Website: bh-photo
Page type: address-validator
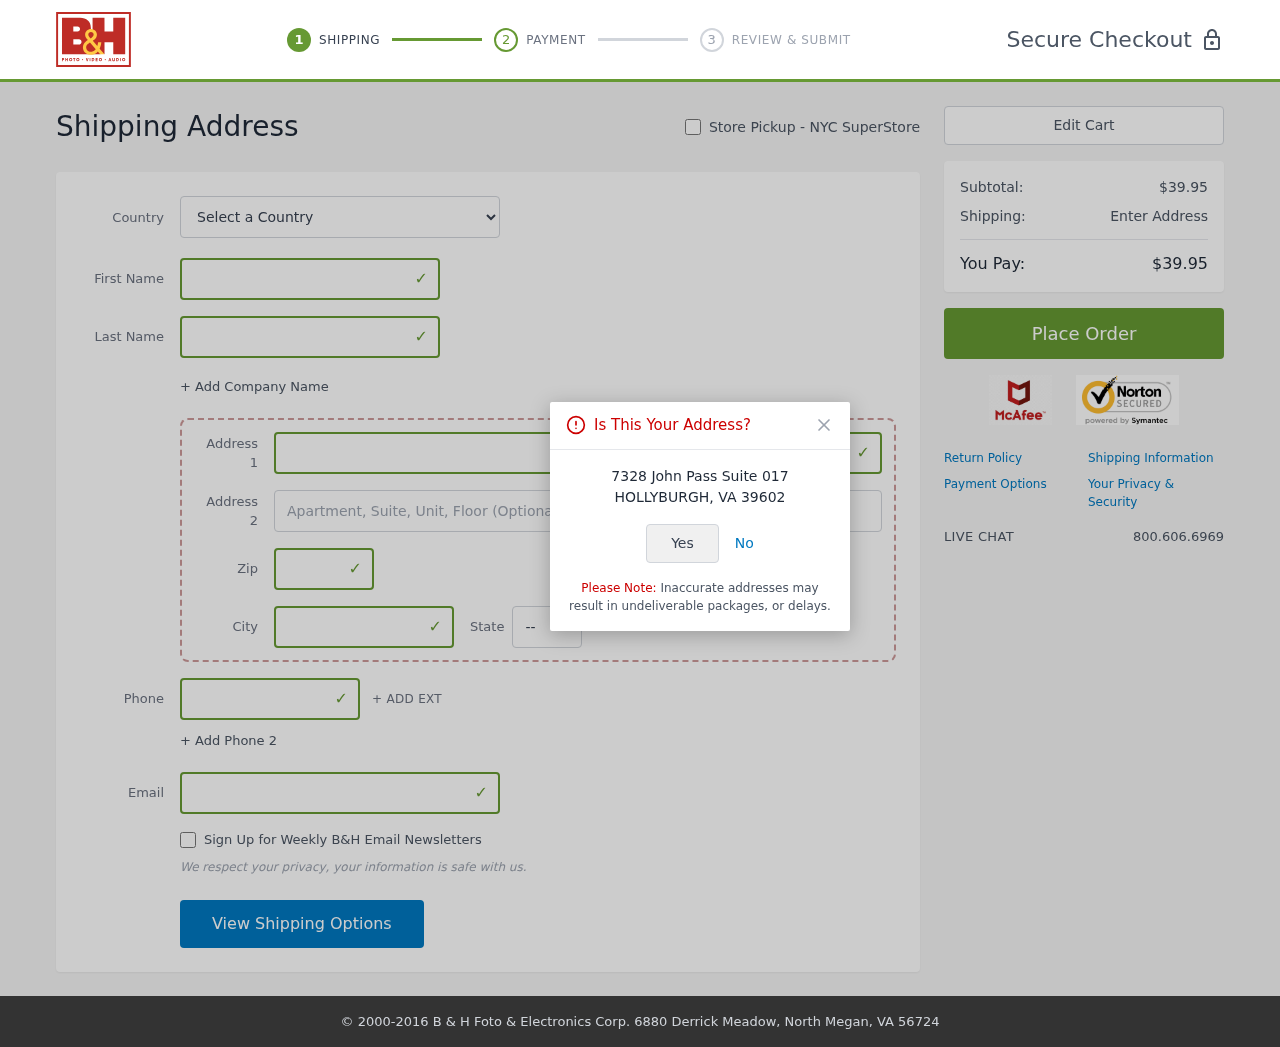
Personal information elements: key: PII_CITY
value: Hollyburgh
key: PII_COUNTRY
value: United States
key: PII_EMAIL
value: alicia.gill@hotmail.com
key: PII_FIRSTNAME
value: Alicia
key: PII_LASTNAME
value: Gill
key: PII_PHONE
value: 7469751389
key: PII_POSTCODE
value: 39602
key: PII_STATE_ABBR
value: VA
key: PII_STREET
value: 7328 John Pass Suite 017
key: PII_STREET2
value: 4035 Bailey Pines Suite 583
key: PII_CITY_CONFIRM
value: HOLLYBURGH
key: PII_POSTCODE_FULL
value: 39602
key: PII_POSTCODE_NUMERIC
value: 39602
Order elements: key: ORDER_SUBTOTAL
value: $39.95
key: ORDER_TOTAL
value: $39.95